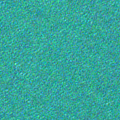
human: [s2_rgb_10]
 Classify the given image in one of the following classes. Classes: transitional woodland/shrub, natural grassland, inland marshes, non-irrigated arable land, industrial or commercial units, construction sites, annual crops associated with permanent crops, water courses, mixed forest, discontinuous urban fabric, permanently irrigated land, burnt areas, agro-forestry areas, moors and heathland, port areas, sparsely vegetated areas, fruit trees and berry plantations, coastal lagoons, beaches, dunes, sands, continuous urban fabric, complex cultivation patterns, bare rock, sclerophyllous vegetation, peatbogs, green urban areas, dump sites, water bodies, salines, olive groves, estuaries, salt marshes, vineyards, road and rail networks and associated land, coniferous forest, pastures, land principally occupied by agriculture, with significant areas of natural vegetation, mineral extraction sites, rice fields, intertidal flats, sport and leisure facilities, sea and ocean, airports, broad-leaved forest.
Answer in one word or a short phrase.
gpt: sea and ocean